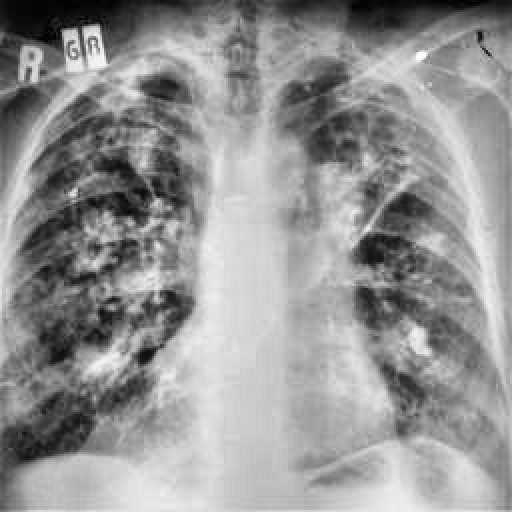
Finding: TUBERCULOSIS